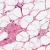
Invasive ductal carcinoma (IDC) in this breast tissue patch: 0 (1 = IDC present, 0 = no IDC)